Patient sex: M
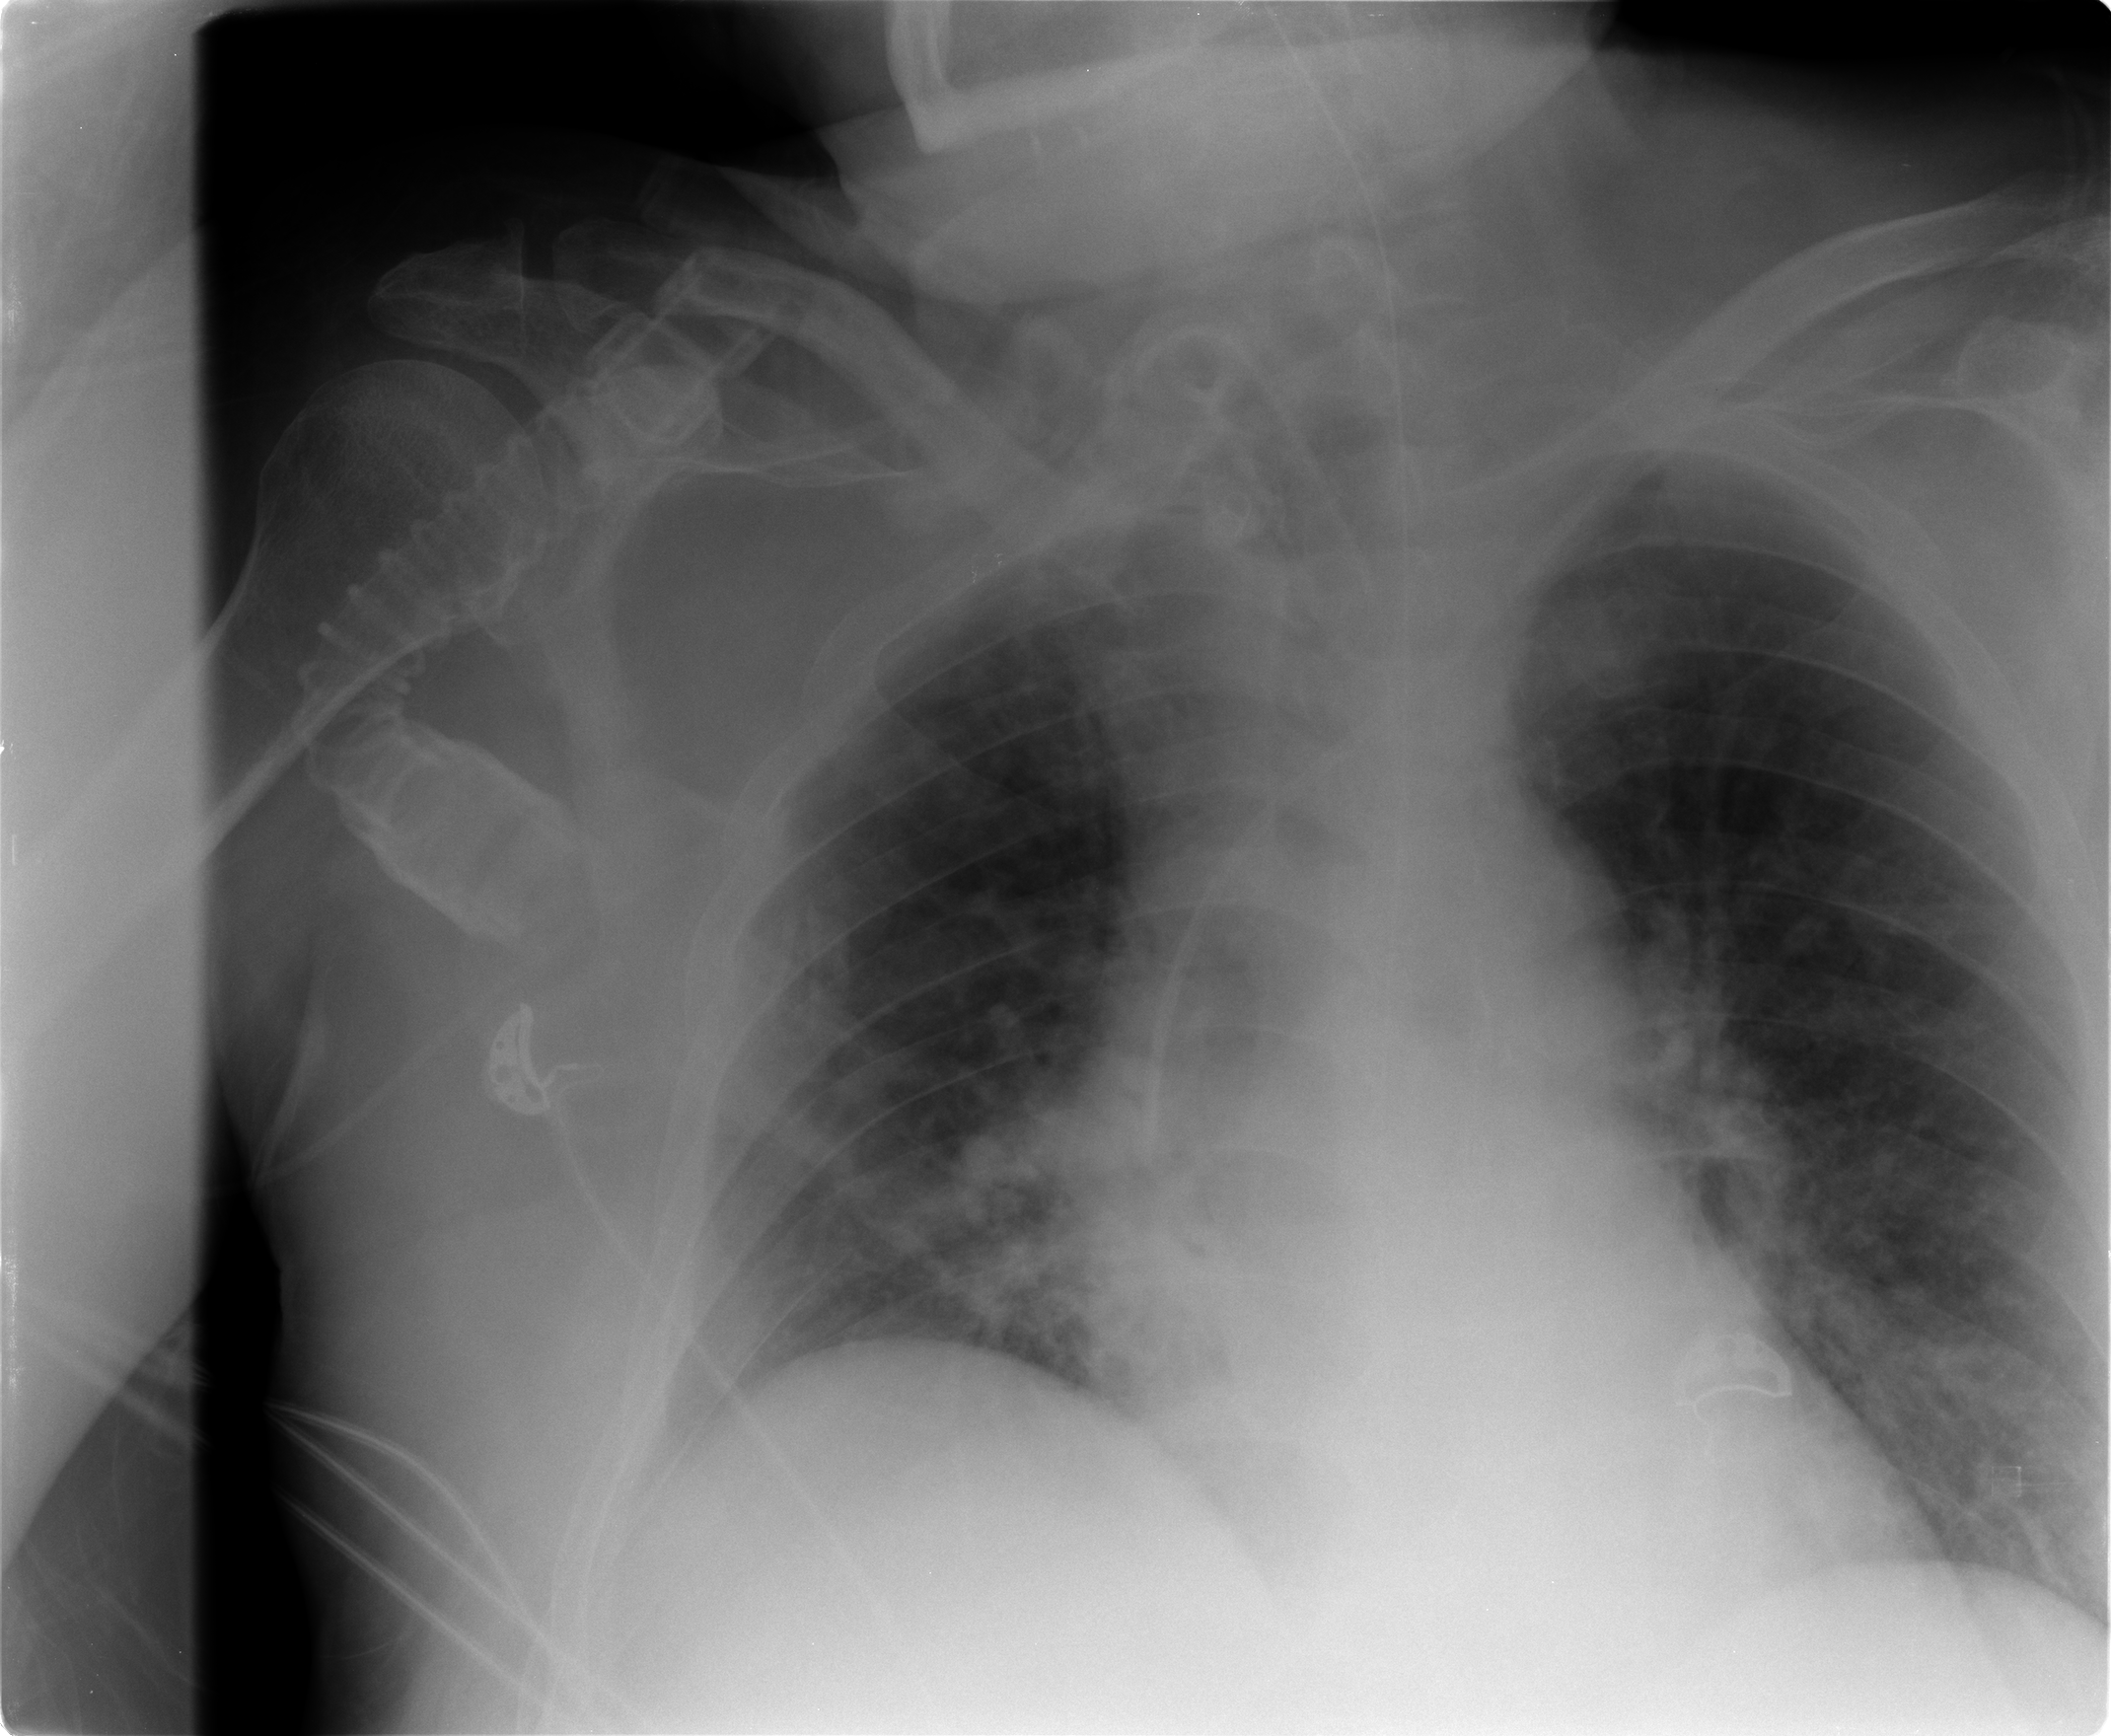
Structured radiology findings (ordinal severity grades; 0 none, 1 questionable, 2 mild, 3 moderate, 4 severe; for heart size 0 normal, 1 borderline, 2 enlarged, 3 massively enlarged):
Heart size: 0
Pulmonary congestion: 1
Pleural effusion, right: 0
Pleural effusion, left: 0
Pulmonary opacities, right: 3
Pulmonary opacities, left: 2
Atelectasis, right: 2
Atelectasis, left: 0